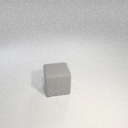
large gray rubber cube